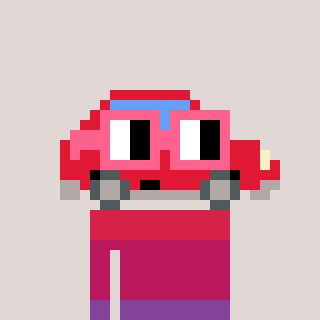
a pixel art character with square pink glasses, a car-shaped head and a cold-colored body on a warm background